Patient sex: F
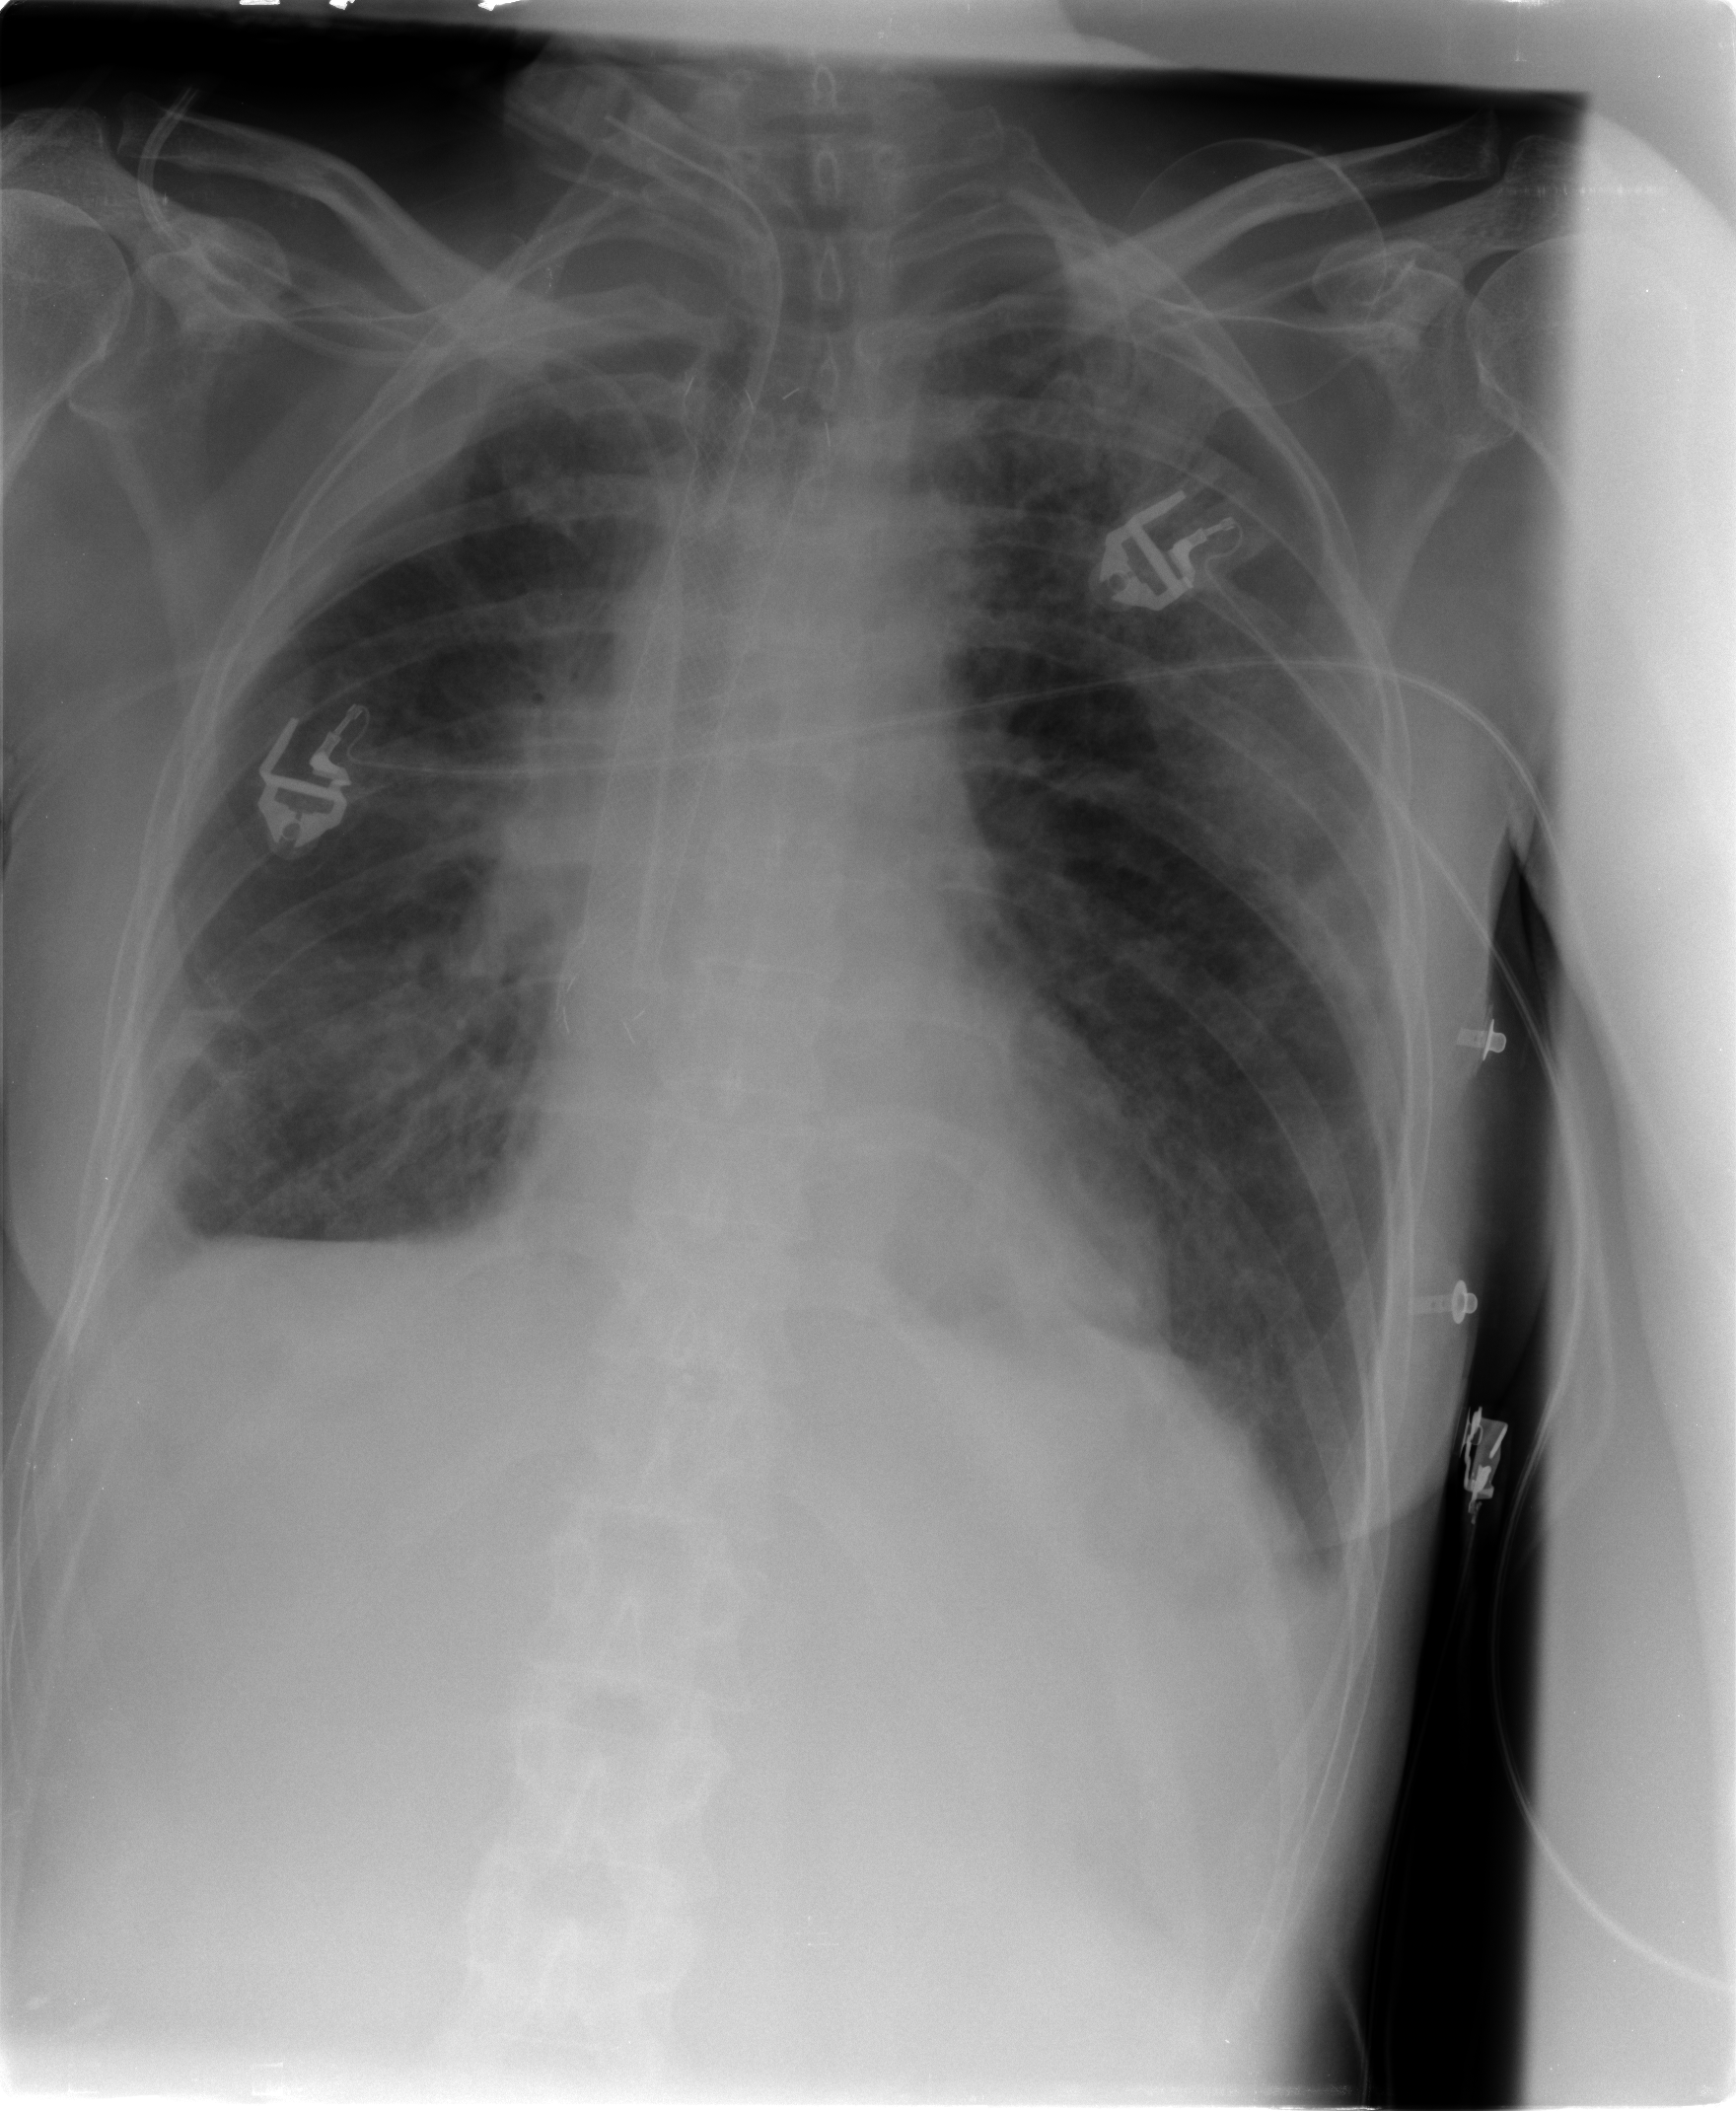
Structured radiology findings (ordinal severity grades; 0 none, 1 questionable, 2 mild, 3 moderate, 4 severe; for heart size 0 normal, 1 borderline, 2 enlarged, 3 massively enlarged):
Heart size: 0
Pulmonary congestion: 2
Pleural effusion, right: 2
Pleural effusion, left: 1
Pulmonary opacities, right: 2
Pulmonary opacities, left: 0
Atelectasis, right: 2
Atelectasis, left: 2